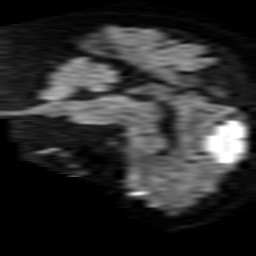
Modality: TRACE
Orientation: sagittal
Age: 64
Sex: female
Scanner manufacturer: philips
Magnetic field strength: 1.5 T
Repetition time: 3.646 s
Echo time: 0.09255 s